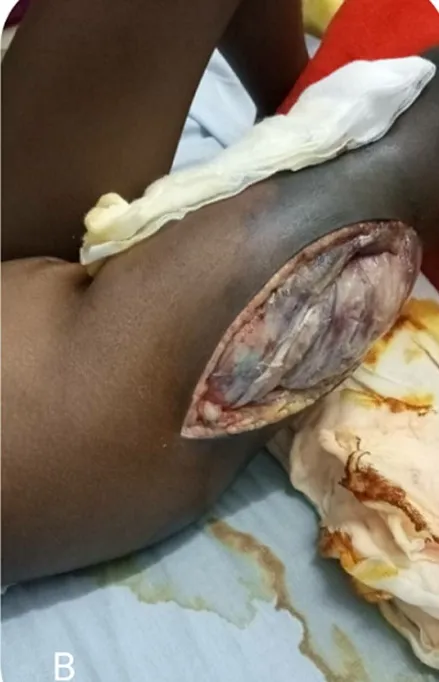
Worsening of muscle necrosis with bacterial super infection of the surgical wound.
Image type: medical_photograph (other_medical_photograph)